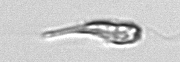
Label: Euglena